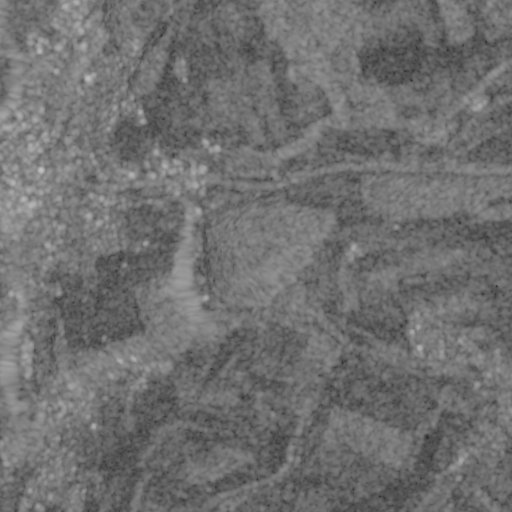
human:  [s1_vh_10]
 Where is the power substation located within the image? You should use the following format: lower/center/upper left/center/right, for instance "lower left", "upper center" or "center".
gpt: The power substation is located in the left of the image.
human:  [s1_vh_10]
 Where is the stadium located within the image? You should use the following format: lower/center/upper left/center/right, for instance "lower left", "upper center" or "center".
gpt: The stadium is located in the center left of the image.
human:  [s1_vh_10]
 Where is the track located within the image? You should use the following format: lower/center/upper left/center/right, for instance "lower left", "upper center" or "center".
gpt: The track is located in the upper left of the image.
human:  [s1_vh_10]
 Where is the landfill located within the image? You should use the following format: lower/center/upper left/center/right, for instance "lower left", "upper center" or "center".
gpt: There is no landfill in the image.

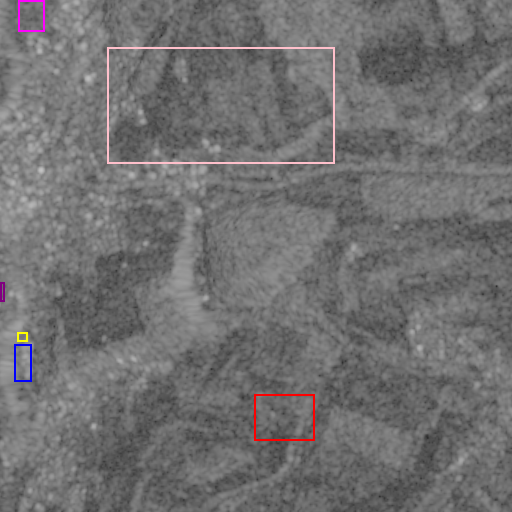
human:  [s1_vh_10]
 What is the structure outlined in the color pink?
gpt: The structure outlined in pink is a crop field.
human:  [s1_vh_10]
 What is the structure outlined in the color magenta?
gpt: The structure outlined in magenta is a park.
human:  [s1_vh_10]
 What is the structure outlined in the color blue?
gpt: The structure outlined in blue is a parking lot.
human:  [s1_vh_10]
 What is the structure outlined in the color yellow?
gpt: The structure outlined in yellow is a power substation.
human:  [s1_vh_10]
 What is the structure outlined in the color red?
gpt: The structure outlined in red is a quarry.
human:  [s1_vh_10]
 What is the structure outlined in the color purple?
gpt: The structure outlined in purple is a stadium.
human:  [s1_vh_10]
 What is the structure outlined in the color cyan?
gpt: There is no cyan outline.